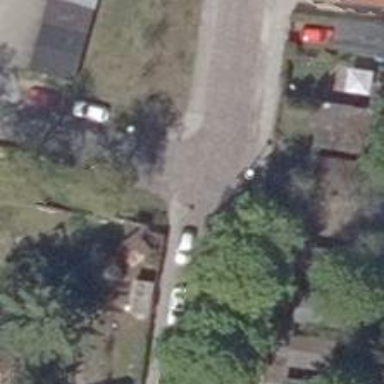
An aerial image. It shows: Residential road with sidewalks on both sides.